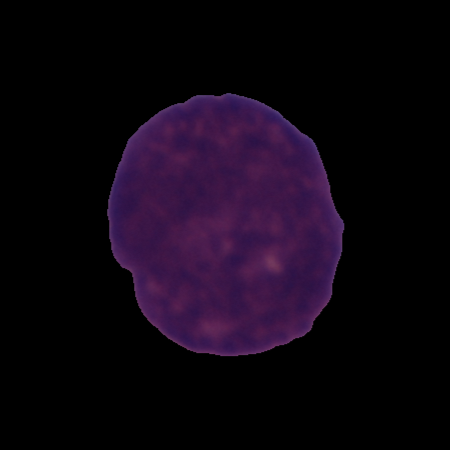
Label: cancer